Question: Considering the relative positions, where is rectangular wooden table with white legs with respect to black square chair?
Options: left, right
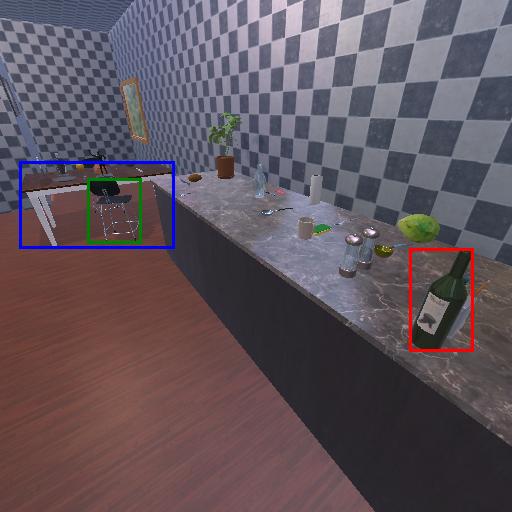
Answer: left